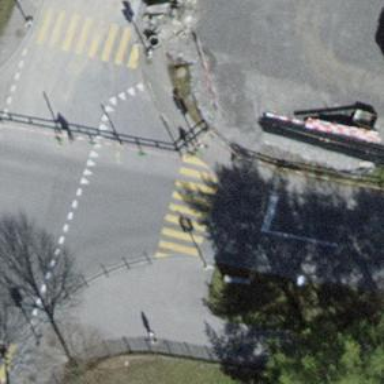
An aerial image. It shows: Crossing with traffic signals. It is zebra crossing.